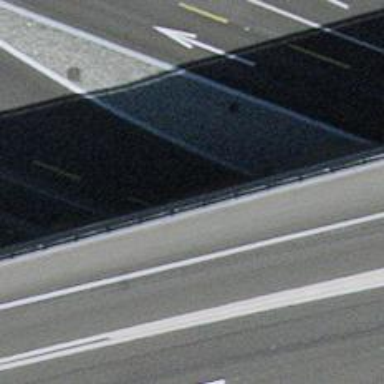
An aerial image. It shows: Primary highway with asphalt surface and designated cycle lane.